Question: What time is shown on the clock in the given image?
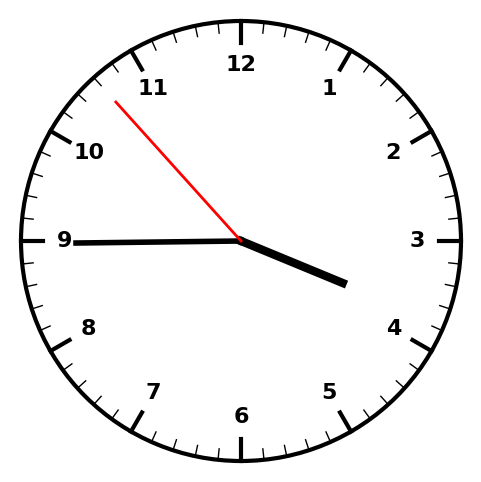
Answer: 03:44:53